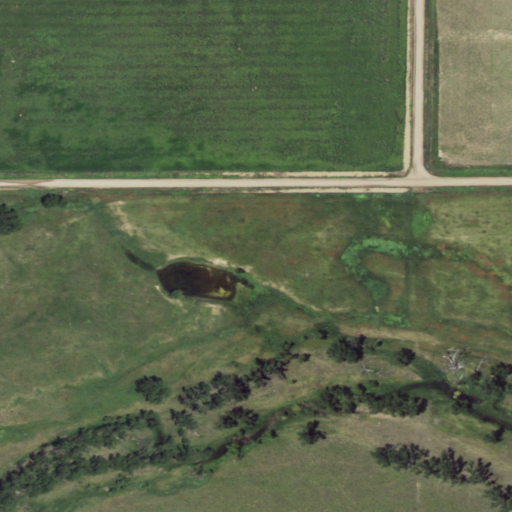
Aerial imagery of valley in Kansas named Capper Draw containing grassland, open development, cultivated crops, and low intensity development